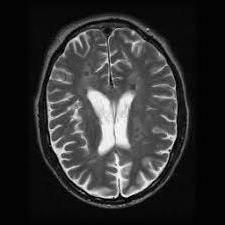
Label: notumor